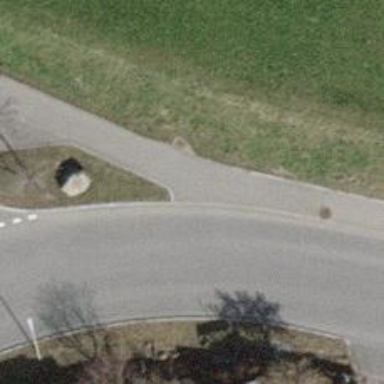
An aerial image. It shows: Sidewalk.